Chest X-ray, AP view. Patient: 75 years old, sex F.
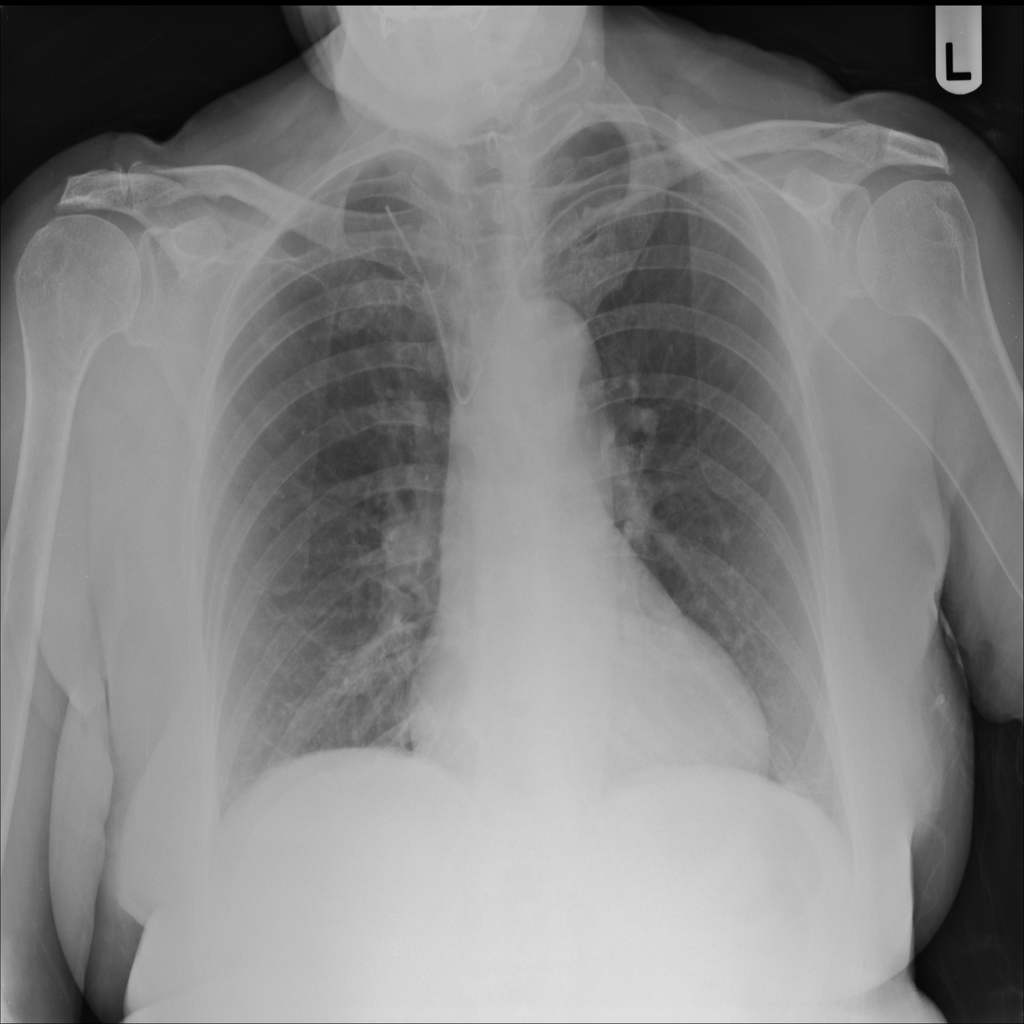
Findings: No Finding